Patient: sex M, age 73
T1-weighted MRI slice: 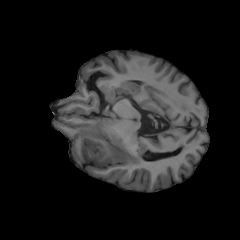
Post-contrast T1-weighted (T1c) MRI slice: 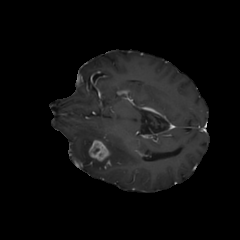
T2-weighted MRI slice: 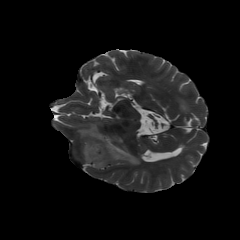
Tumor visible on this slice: yes
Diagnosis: Glioblastoma, IDH-wildtype
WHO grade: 4